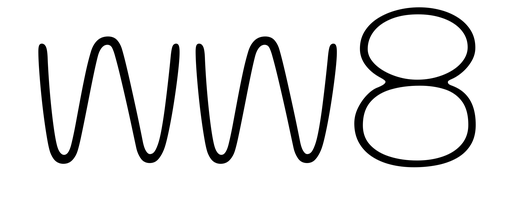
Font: Gluten_Thin